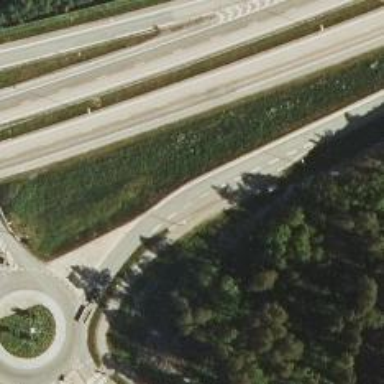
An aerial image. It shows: Tertiary motorway link with asphalt surface.